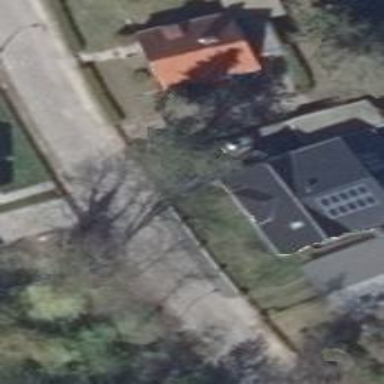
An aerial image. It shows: Simple house.